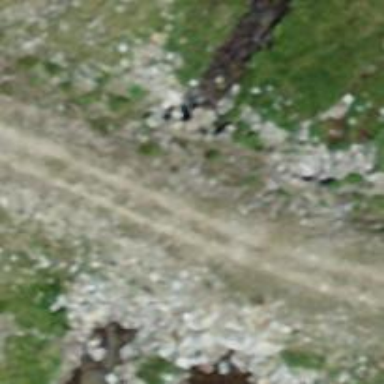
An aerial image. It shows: Culvert tunnel.